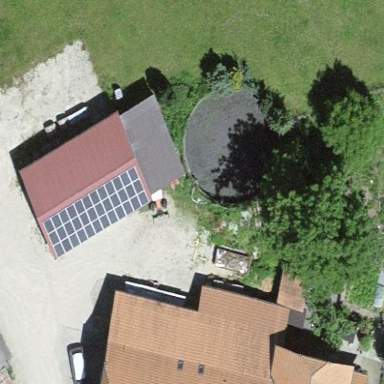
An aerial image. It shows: Shed building.